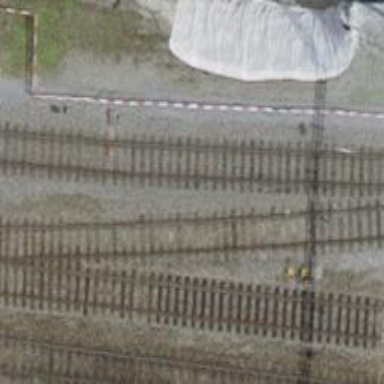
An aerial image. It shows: Single-track electrified rail service spur with contact line.